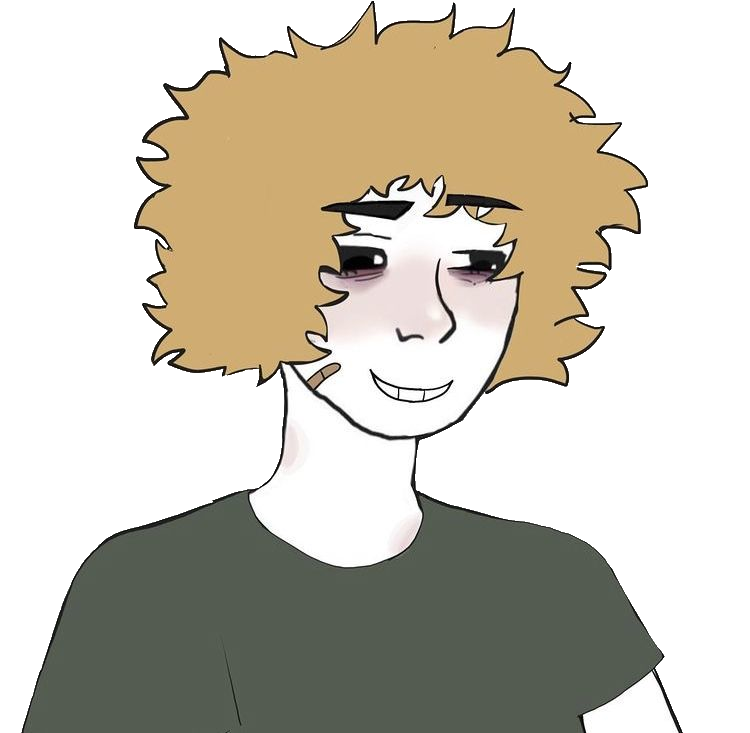
Label: 5_Twinkjak